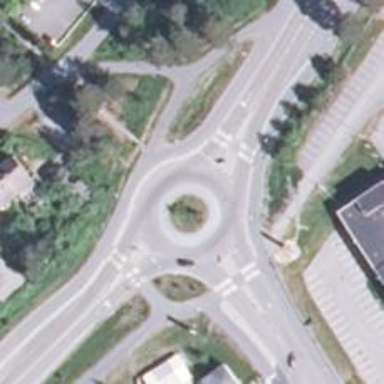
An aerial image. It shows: Secondary road with asphalt surface leading to roundabout.